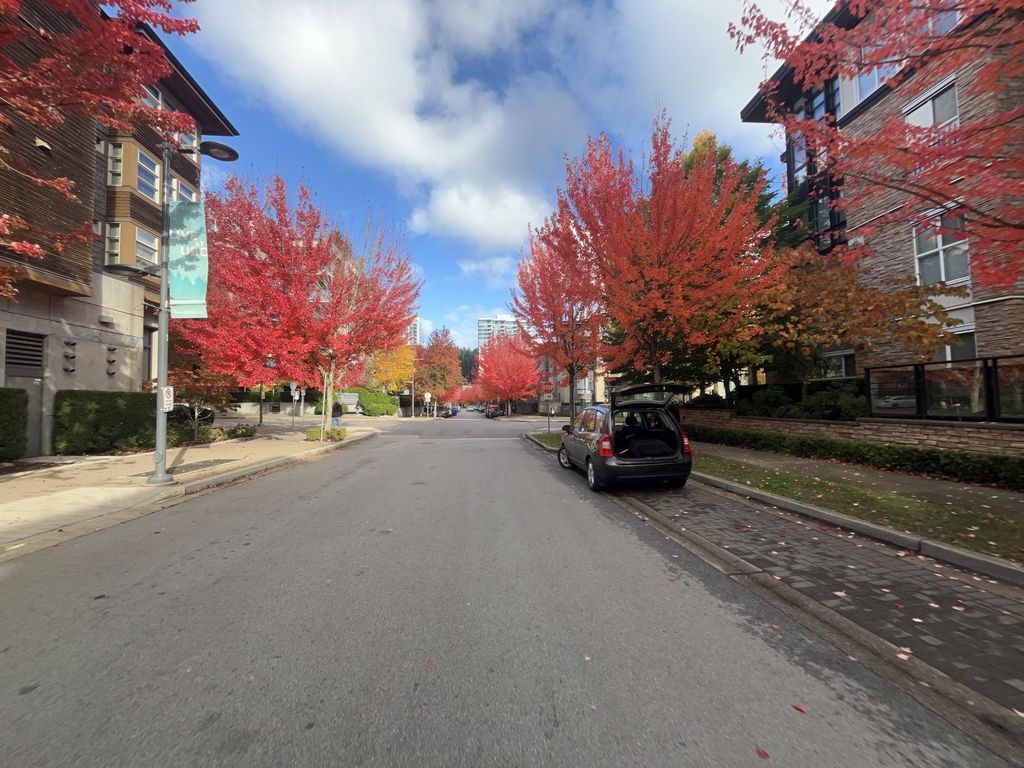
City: vancouver